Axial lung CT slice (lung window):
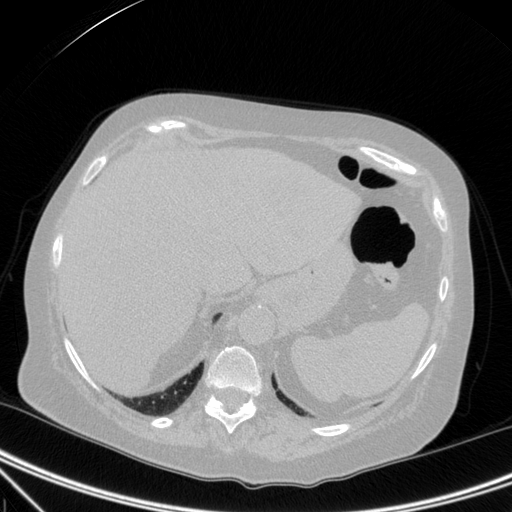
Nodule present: no